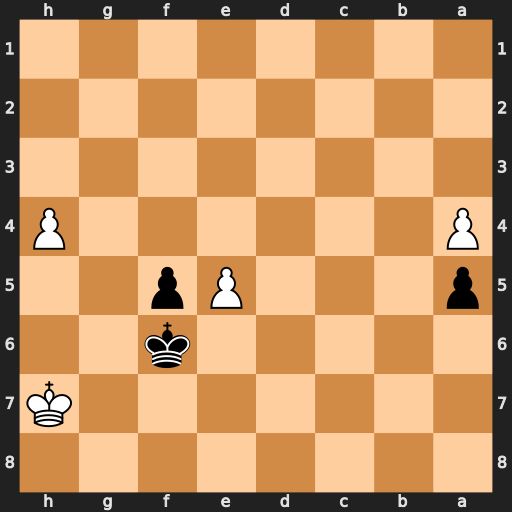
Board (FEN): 8/7K/5k2/p3Pp2/P6P/8/8/8
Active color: b
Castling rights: -
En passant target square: -
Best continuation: Kf7 Kh6 f4 h5 f3